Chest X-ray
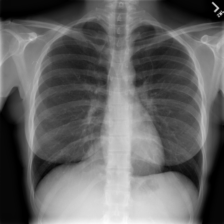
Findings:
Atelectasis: negative
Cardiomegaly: negative
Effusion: negative
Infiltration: negative
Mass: negative
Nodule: negative
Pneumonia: negative
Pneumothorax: negative
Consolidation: negative
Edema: negative
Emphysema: negative
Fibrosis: negative
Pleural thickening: negative
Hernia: negative